Question: I want to make a one-sided collider so that the player can pass through it only from left to right. What is the easiest way? I would not want to use a script.

SOLUTION: The standard gaming 3D object "plane" is a one-sided collider. It is located in the main menu of the Uniyt 3D constructor - GameObject / 3D Object / Plane. This plane is visible from the side of the collider and is invisible from the side where it can be crossed. For invisibility on both sides, you need to remove the check mark from the "Renderer Mesh" component. For 2D projects, another special technology is provided - it allows you to make one-sided rigid platforms for jumping on them perpendicularly from the bottom to up. Purpose for this I using the one-way property of the collider of the standard Unity plane.
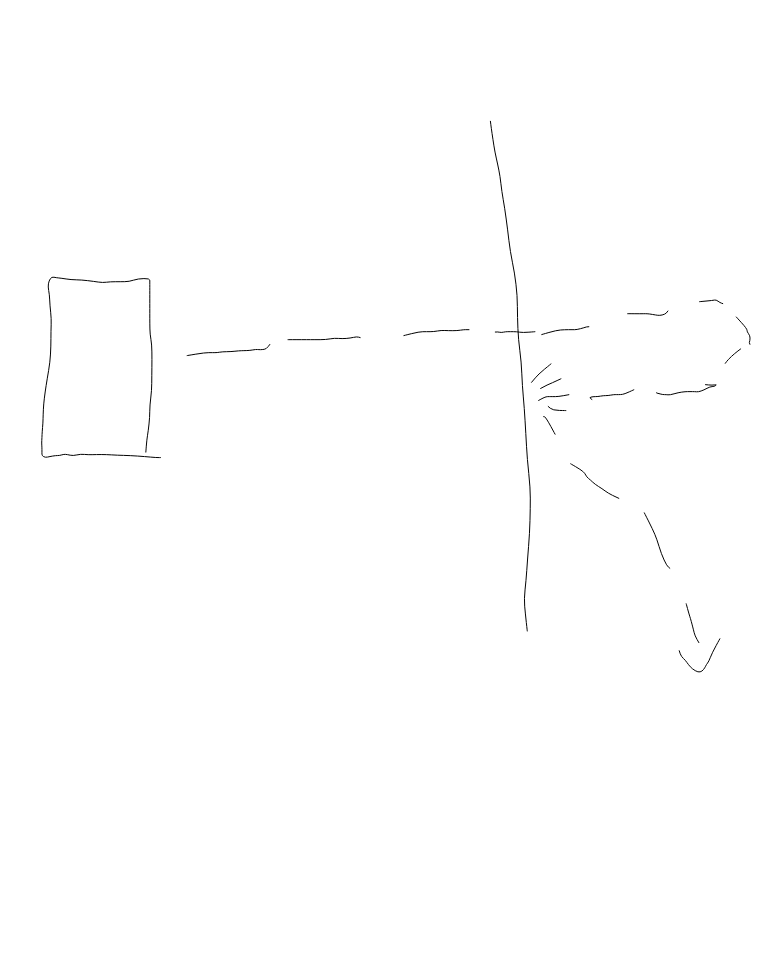
Answer: You can create the animations in Autodesk Maya or Autodesk 3DS Max. After that you can import the animations into Unity3D and use them on your specific characters.
You can find plenty of tutorials for both those programs just by google it.